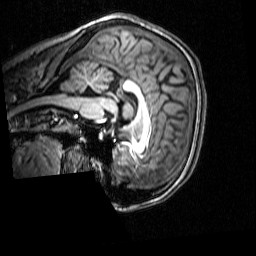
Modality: T1w
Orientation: sagittal